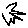
Label: star